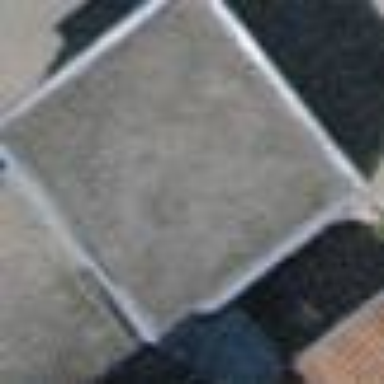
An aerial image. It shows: Garage building.